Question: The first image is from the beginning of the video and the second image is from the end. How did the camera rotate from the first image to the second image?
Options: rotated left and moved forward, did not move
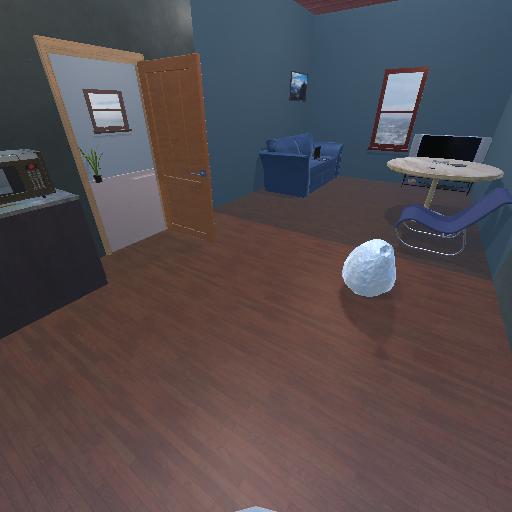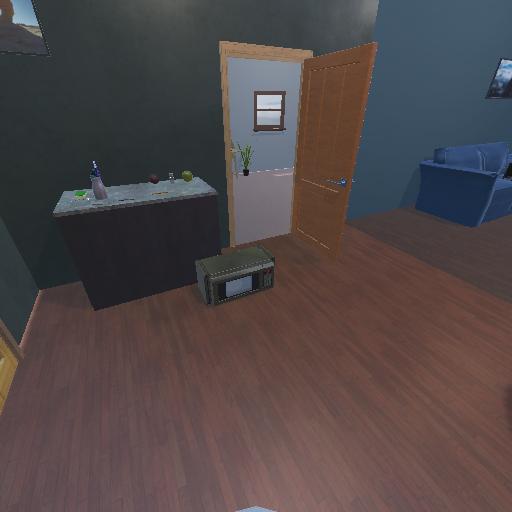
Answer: rotated left and moved forward